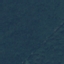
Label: Forest